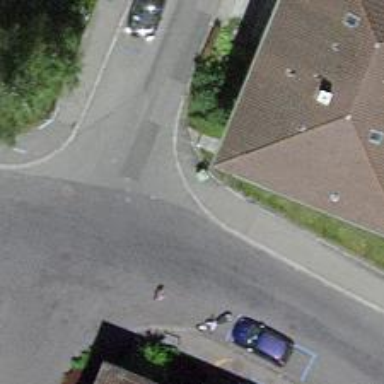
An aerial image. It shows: Kerb serving as barrier.